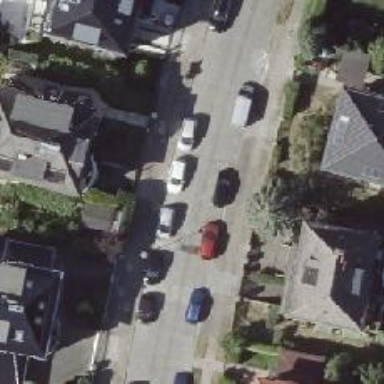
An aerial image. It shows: Residential road with sidewalks on both sides.